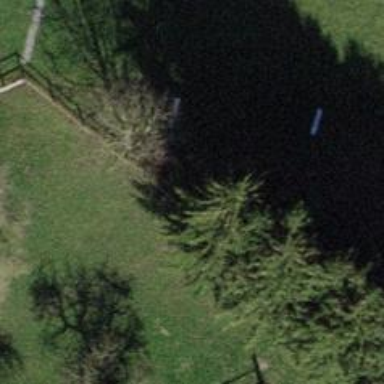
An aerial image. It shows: Hedge barrier.